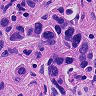
Metastatic tissue present: yes